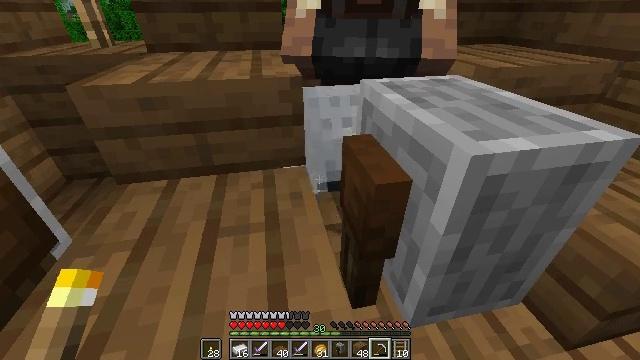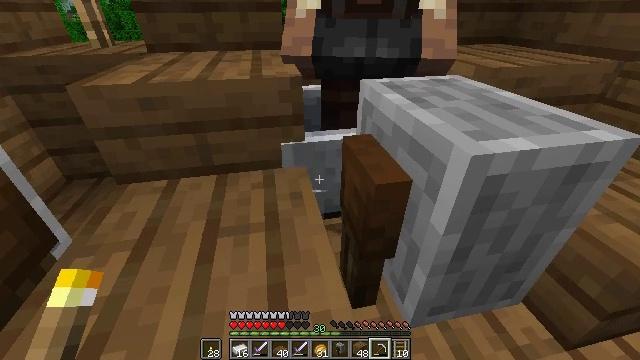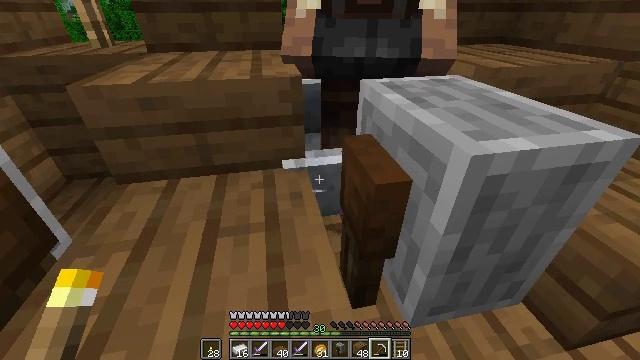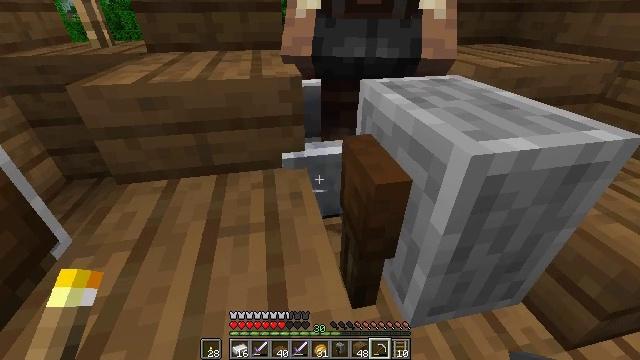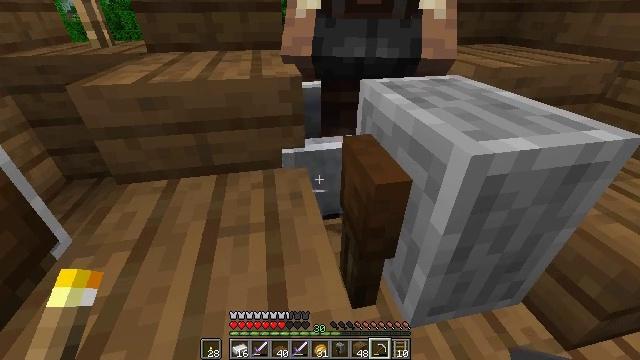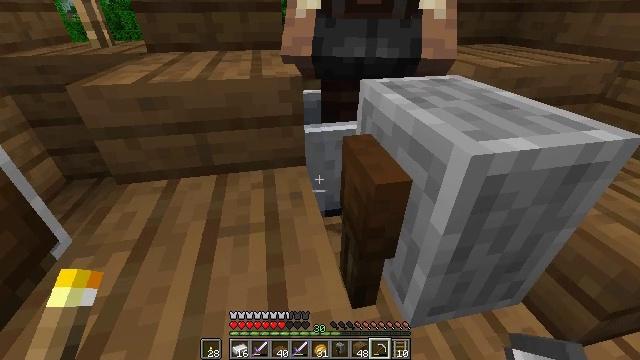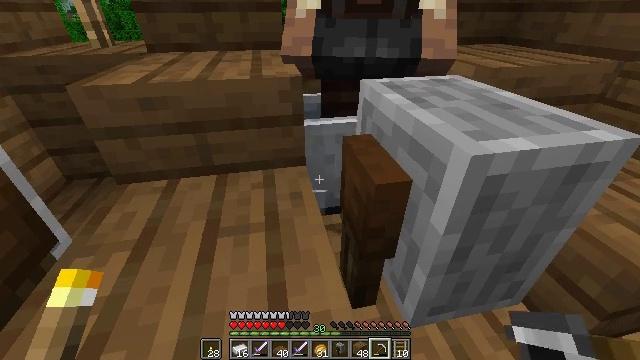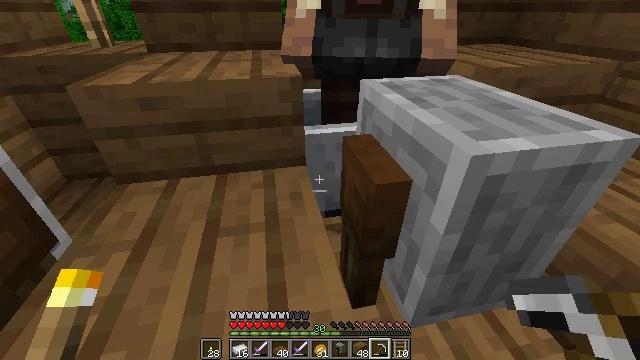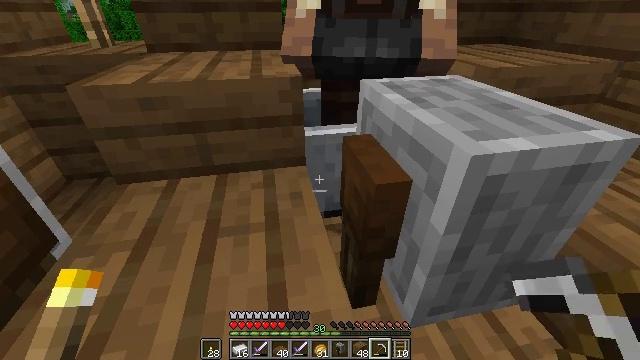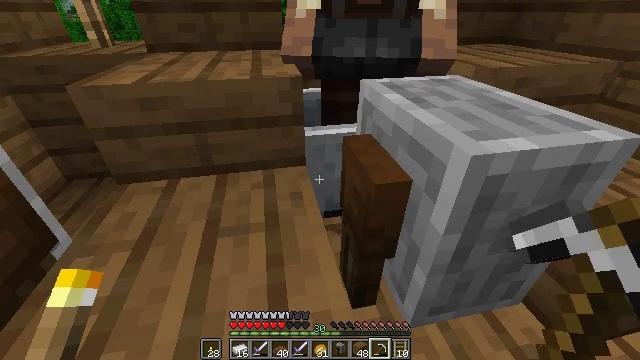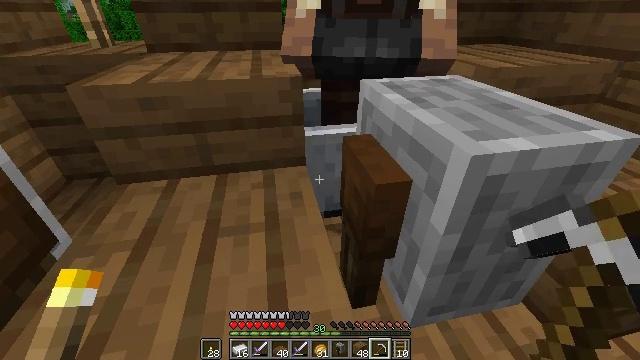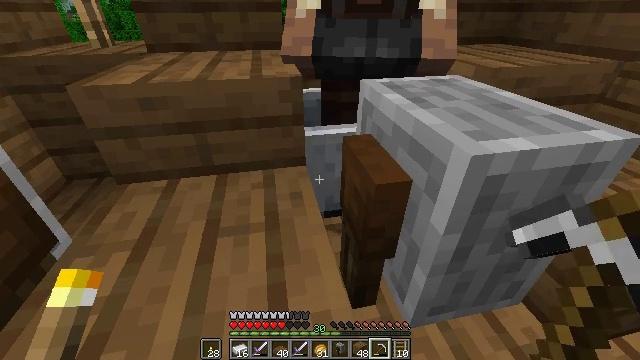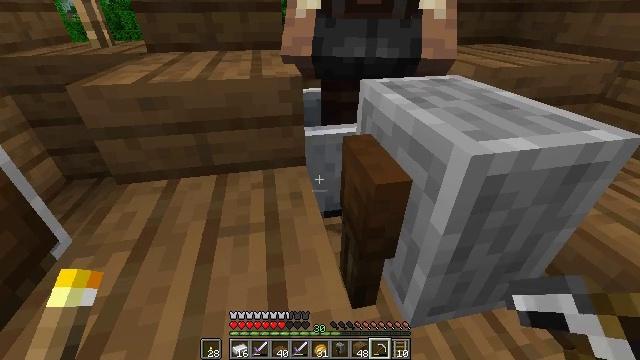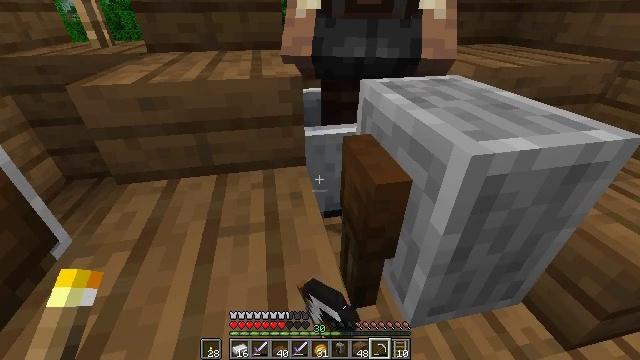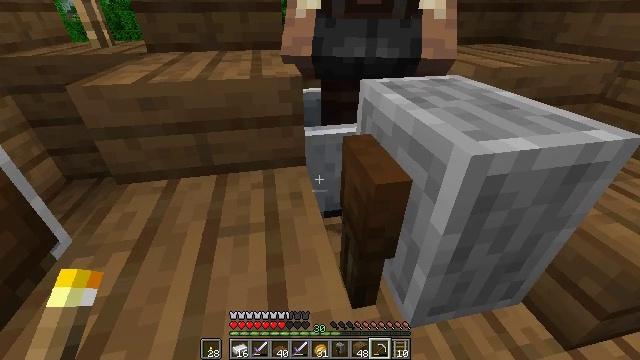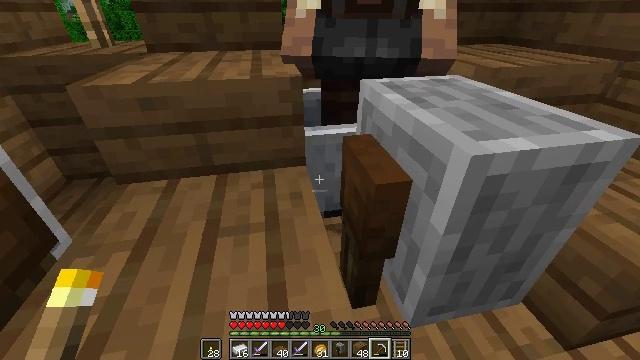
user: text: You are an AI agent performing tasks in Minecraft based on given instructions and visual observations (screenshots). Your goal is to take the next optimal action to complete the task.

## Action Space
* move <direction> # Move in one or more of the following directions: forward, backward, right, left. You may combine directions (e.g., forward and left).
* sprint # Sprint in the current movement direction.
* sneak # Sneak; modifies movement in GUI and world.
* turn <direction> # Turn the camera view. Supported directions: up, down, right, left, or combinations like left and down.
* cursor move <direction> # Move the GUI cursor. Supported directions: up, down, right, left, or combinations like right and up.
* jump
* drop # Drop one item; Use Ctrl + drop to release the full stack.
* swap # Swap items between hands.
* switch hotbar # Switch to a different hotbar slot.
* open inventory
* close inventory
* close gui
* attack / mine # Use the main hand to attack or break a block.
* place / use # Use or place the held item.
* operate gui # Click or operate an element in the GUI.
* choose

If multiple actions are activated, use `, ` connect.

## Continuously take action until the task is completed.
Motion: motion action
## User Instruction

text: Drop a pair of chainmail boots.
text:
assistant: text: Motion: sneak
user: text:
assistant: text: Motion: sneak
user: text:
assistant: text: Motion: sneak
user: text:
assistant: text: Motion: sneak
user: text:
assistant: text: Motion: sneak
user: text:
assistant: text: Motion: sneak
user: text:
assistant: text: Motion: sneak
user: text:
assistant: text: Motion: sneak
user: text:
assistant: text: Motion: sneak
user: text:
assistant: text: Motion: sneak
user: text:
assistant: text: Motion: sneak
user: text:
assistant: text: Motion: sneak, attack / mine
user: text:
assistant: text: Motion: sneak, attack / mine
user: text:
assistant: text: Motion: sneak, attack / mine
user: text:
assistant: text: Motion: sneak, attack / mine
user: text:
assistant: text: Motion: sneak
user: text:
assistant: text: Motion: sneak
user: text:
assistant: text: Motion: sneak
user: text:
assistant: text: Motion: sneak
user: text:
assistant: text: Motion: sneak
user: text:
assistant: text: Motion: sneak
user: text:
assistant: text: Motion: sneak
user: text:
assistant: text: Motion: sneak
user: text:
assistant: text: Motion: sneak
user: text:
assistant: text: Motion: sneak
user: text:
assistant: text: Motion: move forward, sneak
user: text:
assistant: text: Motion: move forward
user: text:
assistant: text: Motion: move forward
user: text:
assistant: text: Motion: move forward and move left
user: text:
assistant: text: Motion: move forward and move left